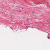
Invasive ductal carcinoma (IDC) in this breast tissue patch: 0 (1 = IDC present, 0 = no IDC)